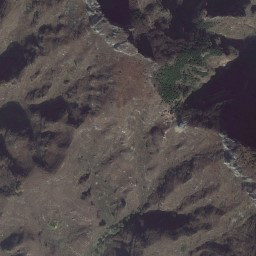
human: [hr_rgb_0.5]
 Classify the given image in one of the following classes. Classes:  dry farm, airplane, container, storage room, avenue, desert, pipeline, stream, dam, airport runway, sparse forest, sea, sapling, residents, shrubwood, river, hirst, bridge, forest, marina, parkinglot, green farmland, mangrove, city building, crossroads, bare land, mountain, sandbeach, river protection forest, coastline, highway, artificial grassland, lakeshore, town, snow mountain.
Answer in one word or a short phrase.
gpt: mountain